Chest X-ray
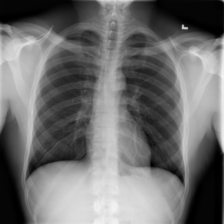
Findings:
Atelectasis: negative
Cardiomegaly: negative
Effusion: negative
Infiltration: negative
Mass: negative
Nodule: negative
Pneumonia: negative
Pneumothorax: negative
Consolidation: negative
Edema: negative
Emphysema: negative
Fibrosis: negative
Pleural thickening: negative
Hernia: negative